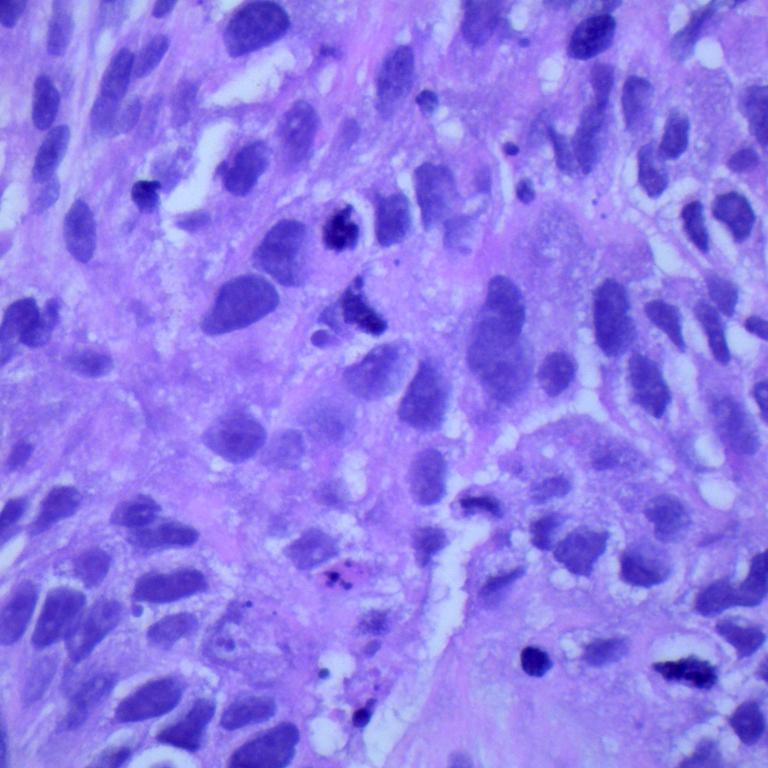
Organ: lung
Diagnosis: squamous carcinomas